Question: When using the Aero theme, are there resource names for styles that I can hook in to to achieve the same appearance as standard Win7 apps:

In other words, are there already well-known style names for TextBlocks (and other controls) that would let me achieve a similar appearance to what is in the image above?
In XAML it would look something like this:
'''
<TextBlock Style="{DynamicResource WindowsHeading}" />
'''
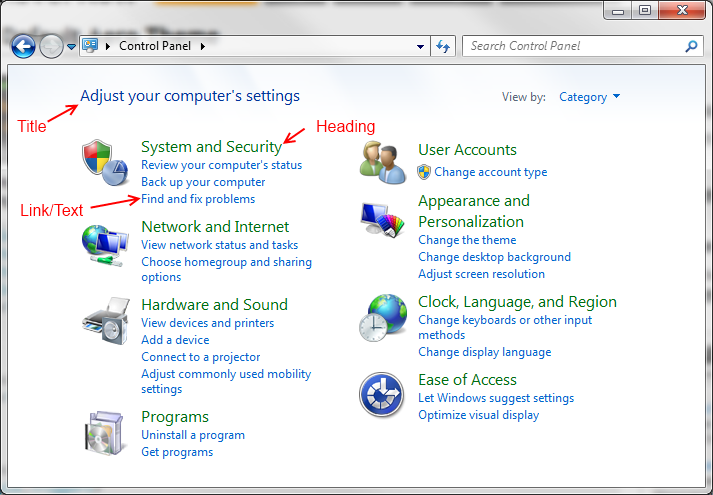
Answer: <URL>
That's AFAIK all there is.